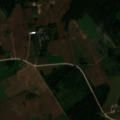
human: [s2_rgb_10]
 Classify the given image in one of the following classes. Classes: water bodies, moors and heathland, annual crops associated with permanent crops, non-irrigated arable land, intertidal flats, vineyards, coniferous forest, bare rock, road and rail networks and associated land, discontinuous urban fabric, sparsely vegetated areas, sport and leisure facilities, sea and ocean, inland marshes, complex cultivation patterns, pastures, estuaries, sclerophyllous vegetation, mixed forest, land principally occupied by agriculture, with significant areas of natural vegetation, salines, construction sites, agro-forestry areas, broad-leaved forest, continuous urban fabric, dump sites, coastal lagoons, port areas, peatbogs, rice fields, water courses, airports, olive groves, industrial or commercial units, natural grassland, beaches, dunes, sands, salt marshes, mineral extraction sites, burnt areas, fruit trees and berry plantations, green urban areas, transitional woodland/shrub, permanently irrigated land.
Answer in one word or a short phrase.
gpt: non-irrigated arable land, complex cultivation patterns, land principally occupied by agriculture, with significant areas of natural vegetation, mixed forest